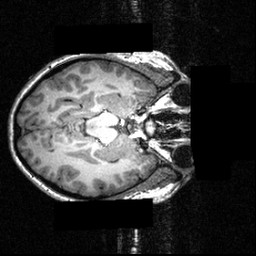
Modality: T1w
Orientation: axial
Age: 24
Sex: female
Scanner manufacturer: siemens
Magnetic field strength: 3.951 T
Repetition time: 1.5 s
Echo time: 0.00335 s